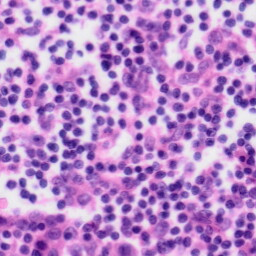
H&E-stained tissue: Tonsil